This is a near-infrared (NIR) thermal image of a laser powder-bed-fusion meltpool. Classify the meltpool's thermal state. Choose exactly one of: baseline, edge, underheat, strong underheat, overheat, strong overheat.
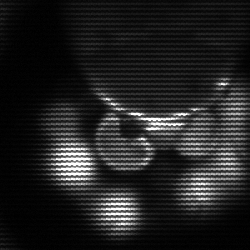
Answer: baseline